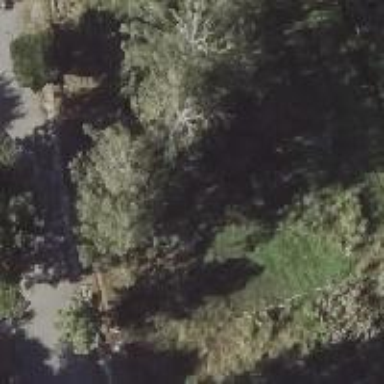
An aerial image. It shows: Broadleaved deciduous tree located in park.